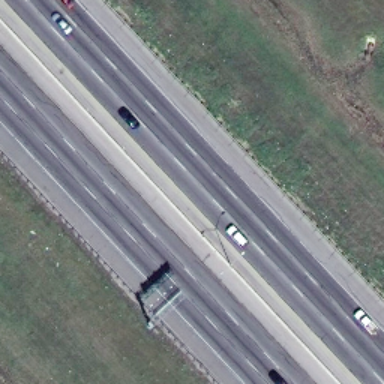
There are two straight freeways closed to each other and some plants beside the roads .